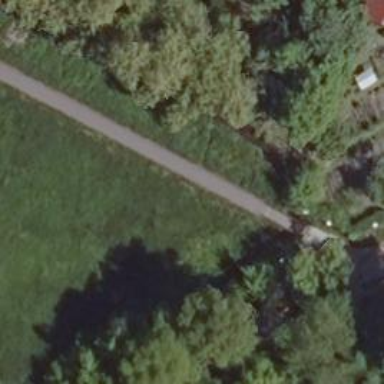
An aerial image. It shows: Path leading to bridge.